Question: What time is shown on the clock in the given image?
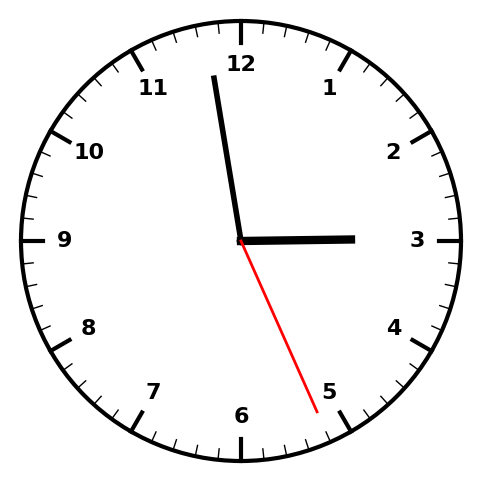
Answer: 02:58:26